Field crop: maize
Growth stage: 2
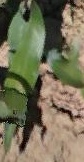
Species: maize